七年级 · 计数
某校120名学生某一周用于阅读课外书籍的时间的频数分布直方图如图所示. 其中阅读时间是 $8-10$ 小时的组频数和组频率分别是 ( )

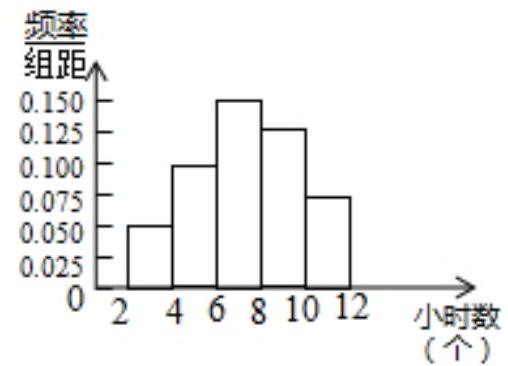
A. 15 和 0.125
B. 15 和 0.25
C. 30 和 0.125
D. 30 和 0.25

答案: D
解析: 【答案】D

【解析】解: 由频数分布直方图可知, 阅读时间是 $8-10$ 小时的频率 $=0.125 \times 2=0.25$,频数为 $120 \times 0.25=30$,

故选 $D$.

根据频数分布直方图将第4组的频率与组距的商乘以2可得其频率, 再把总人数乘以该组的频率即可得.

本题主要考查频数(率)分布直方图, 解题的关键是掌握频率 $=$ 频数 $\div$ 总数.